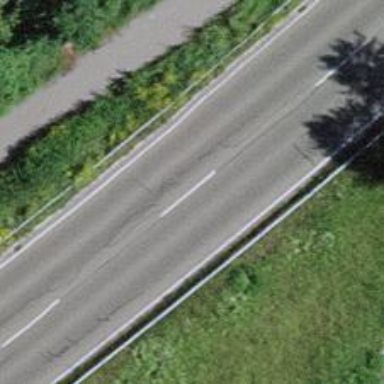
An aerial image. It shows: Primary highway.